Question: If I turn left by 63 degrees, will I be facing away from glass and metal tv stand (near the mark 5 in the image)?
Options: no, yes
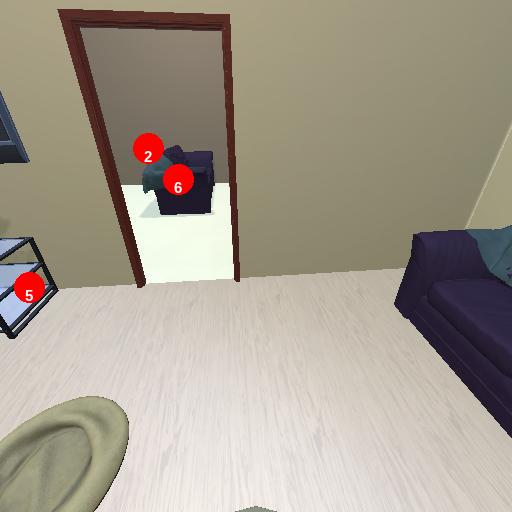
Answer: no